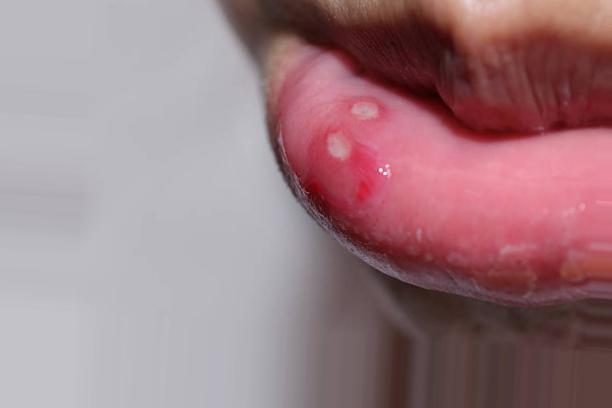
Condition: Mouth Ulcer